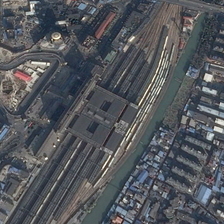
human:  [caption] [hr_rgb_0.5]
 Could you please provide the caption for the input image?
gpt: many buildings are in two sides of a railway station near a river .

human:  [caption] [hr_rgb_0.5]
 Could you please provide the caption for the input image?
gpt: a road above the track surrounded by a dense residential area .

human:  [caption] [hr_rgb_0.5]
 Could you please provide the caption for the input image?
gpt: many buildings are in two sides of a railway station near a river .

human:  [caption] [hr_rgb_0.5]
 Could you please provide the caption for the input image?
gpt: many trains are running on the red track beside the road .

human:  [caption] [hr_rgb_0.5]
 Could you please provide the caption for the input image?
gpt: many trains are running on the red track beside the road .